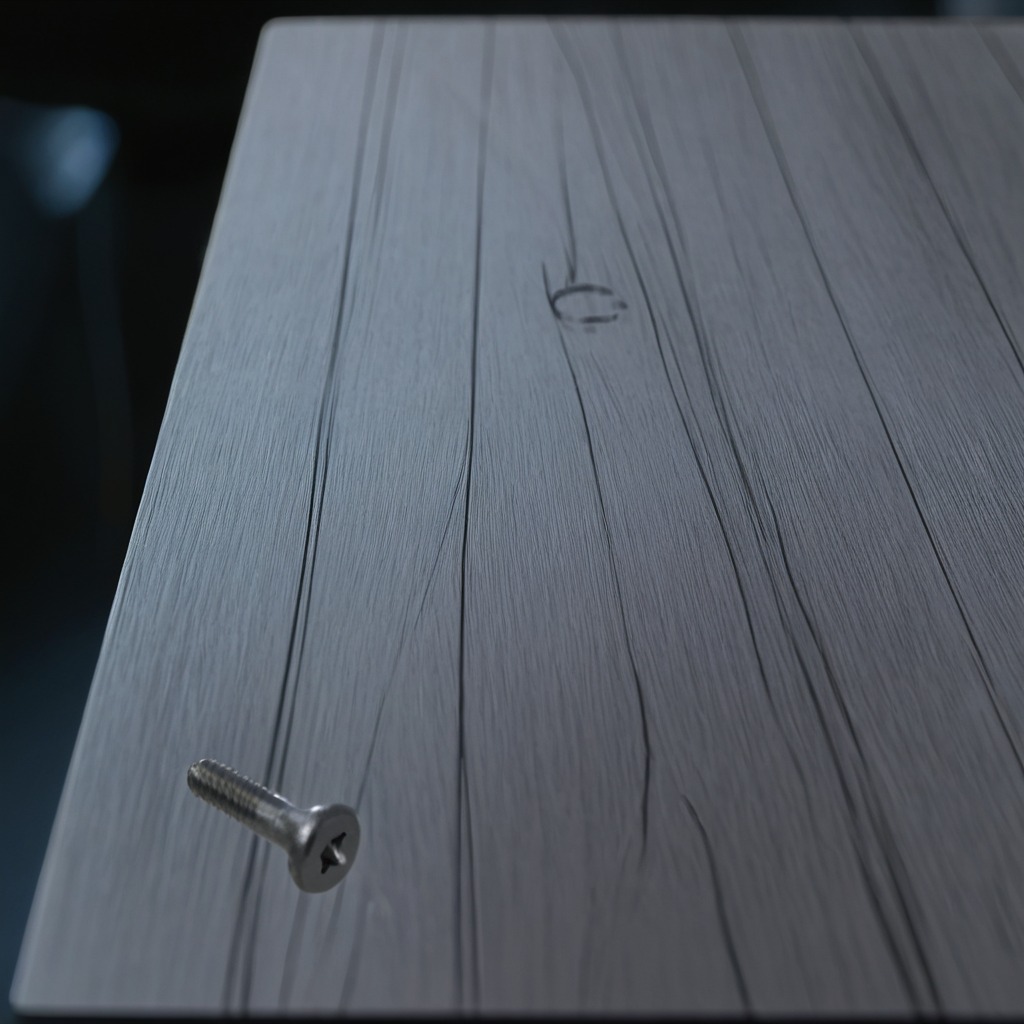
A metal screw is lying on the old table with faint burn marks in a small garage at twilight.